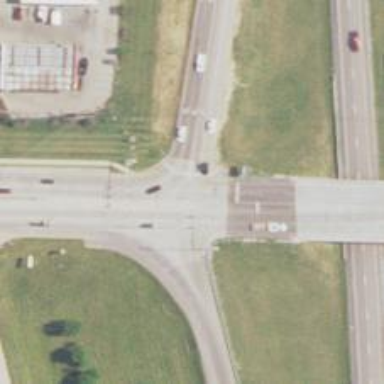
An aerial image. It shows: Primary highway that functions as expressway.